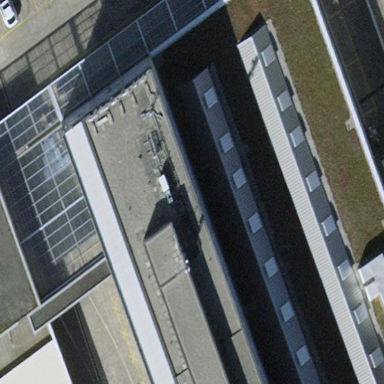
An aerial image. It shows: Commercial building.